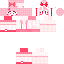
A female human skin with pale skin, wearing brown long hair dressed in a red hoodie and red pants, featuring a closed mouth.